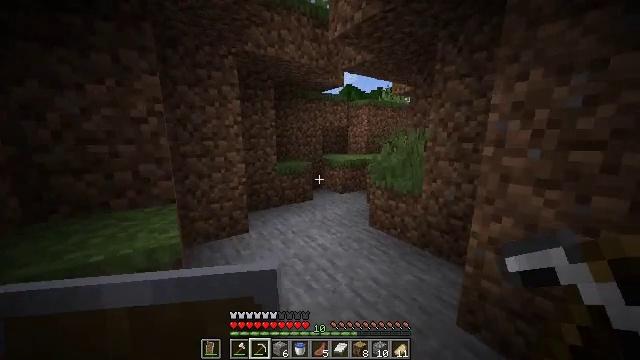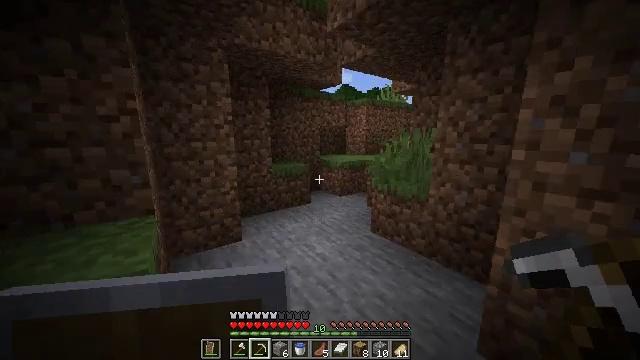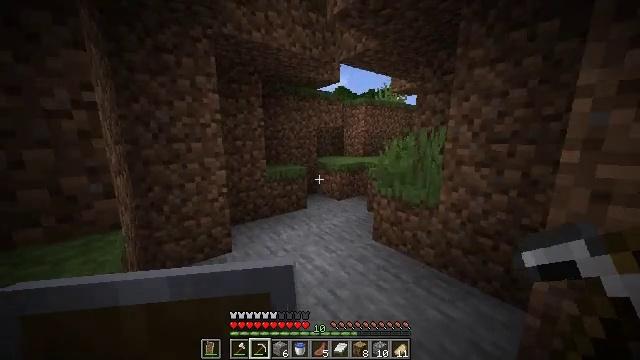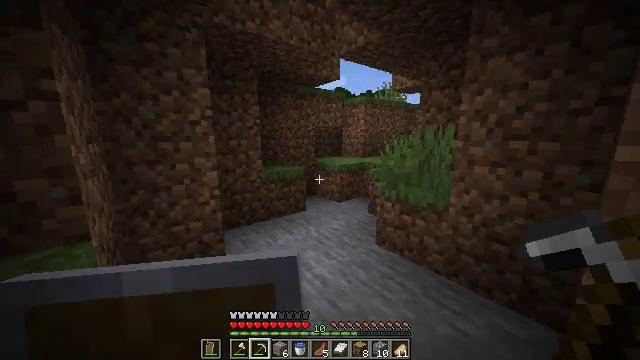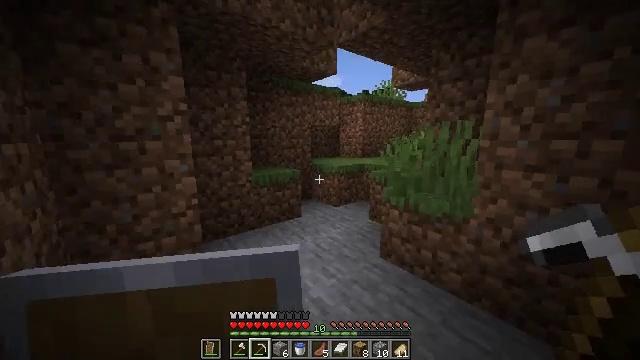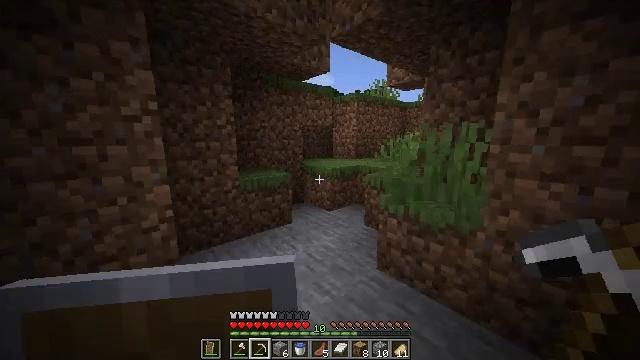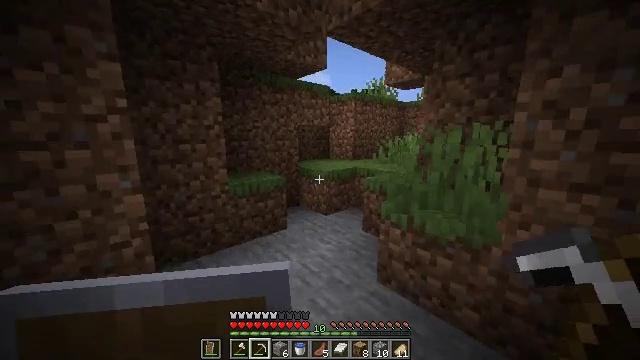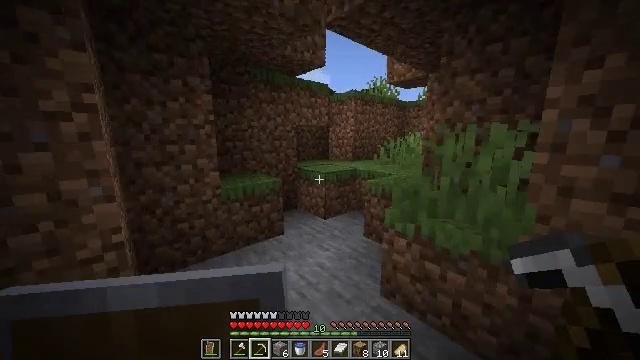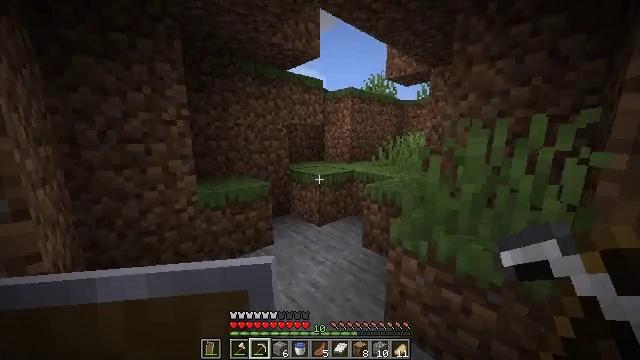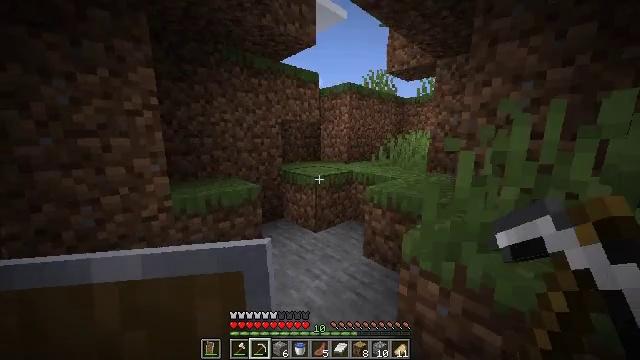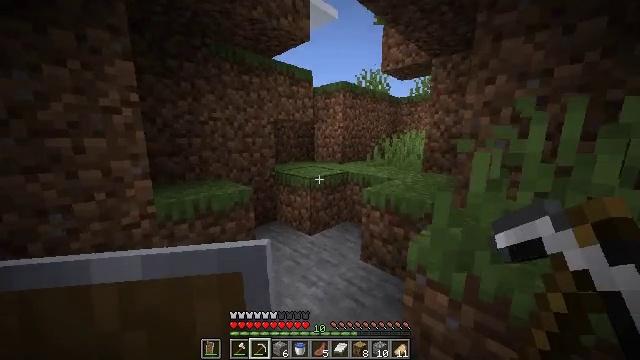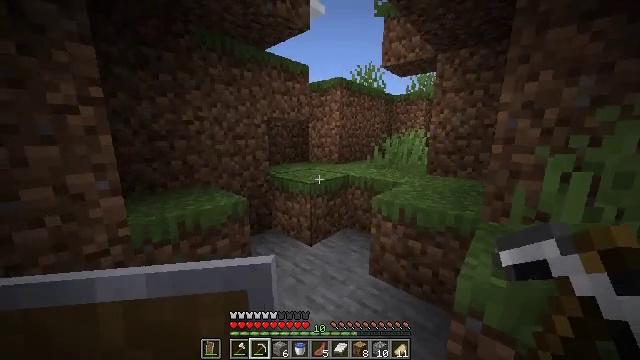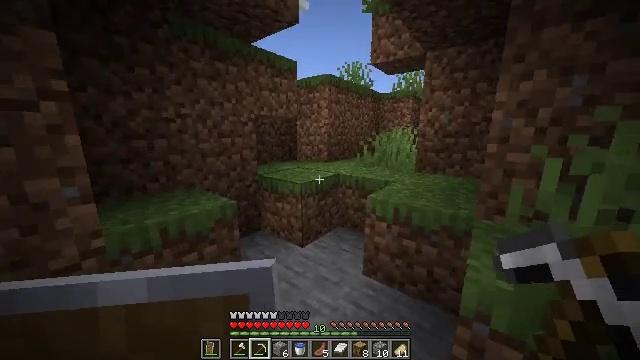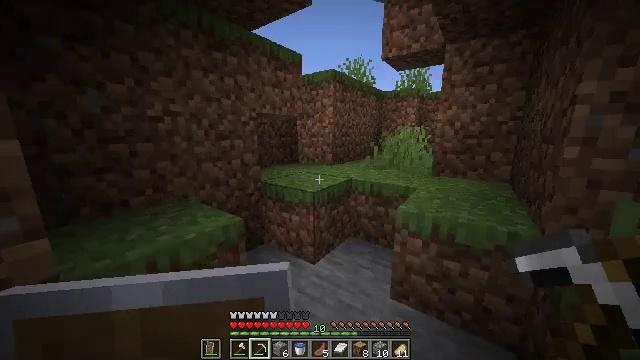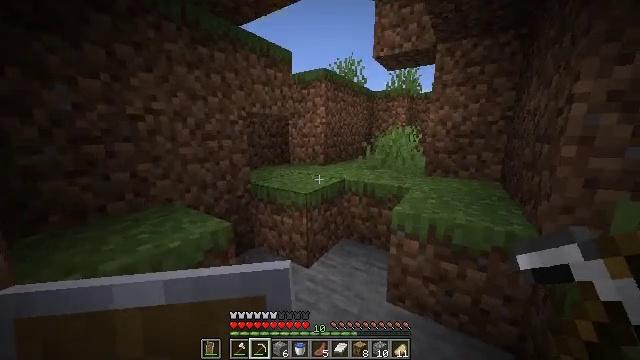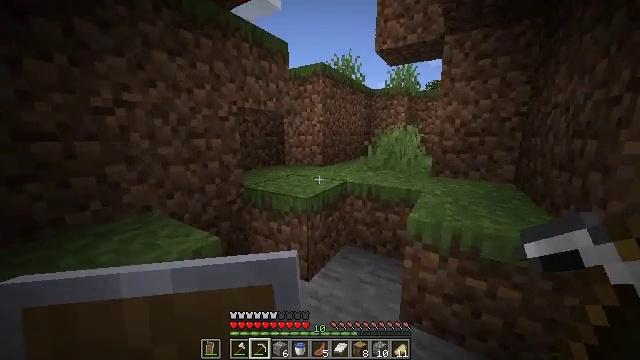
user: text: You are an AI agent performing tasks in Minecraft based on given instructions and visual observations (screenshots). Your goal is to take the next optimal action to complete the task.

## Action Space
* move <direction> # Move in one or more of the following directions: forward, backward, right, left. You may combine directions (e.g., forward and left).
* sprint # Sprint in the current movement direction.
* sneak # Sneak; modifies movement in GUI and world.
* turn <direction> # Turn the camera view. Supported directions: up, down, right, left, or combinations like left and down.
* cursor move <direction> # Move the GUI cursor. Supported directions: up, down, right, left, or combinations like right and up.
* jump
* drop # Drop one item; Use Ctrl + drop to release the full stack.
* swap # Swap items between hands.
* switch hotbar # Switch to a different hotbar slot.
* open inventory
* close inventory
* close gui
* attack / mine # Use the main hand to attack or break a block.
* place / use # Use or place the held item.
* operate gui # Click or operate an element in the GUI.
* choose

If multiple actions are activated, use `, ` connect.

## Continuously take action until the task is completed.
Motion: motion action
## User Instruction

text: Drop iron ore.
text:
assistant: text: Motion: move forward, sprint
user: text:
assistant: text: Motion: move forward, sprint, turn right
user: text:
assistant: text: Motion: move forward, sprint
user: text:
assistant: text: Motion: move forward, sprint, turn right
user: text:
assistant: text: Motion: move forward, sprint, turn right
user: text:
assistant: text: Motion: move forward, sprint
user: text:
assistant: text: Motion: move forward, sprint
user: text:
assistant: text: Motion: move forward, sprint, turn right
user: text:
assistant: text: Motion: move forward, sprint
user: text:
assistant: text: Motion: move forward and move left, sprint, turn right
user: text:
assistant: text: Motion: move forward and move left, sprint, turn right
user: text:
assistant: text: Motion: move forward and move left, sprint, turn right
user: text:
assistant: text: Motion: move forward, sprint, turn right
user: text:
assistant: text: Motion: move forward, sprint, turn right
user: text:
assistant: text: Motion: move forward, sprint, turn right
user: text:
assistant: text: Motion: move forward, sprint, turn right
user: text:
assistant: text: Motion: move forward, sprint, turn right
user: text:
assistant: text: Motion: move forward, sprint
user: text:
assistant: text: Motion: move forward, sprint, turn right
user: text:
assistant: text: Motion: move forward, sprint, turn right
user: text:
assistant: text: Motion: move forward, sprint, turn right, jump
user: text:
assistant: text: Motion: move forward, sprint, turn right, jump
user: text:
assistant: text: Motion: move forward, sprint, turn right, jump
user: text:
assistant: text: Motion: move forward, sprint, turn right, jump
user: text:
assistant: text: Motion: move forward, sprint
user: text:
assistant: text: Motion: move forward, sprint, turn right
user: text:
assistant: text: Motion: move forward, sprint, turn right
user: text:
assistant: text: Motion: move forward, sprint, turn right
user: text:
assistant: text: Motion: move forward and move left, sprint, turn right
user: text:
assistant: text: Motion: move forward and move left, sprint, turn right